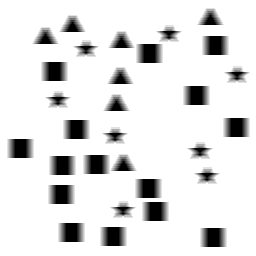
Squares: 15
Triangles: 7
Stars: 8
Total shapes: 30